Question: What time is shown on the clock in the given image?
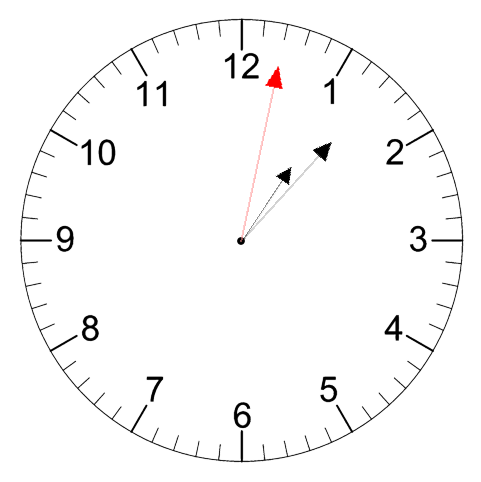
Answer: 01:07:02